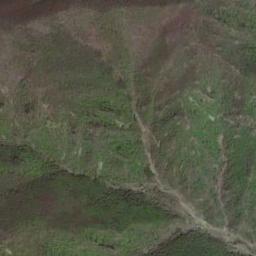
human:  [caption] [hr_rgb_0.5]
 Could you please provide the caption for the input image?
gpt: The vegetation coverage of the mountains is low .

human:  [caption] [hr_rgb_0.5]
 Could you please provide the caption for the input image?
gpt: The mountain is uneven and rough .

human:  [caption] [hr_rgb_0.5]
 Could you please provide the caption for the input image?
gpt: The mountain is full of brown soil with some green plants .

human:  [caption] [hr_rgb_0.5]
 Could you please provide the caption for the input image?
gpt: The folded mountain consists of some ridges and valleys and is covered with dense vegetation .

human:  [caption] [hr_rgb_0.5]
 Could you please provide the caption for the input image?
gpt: There are some green meadows on the mountain .